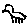
Label: bird